Interaction volume radius: 5 \u00c5
Interaction volume height: 40 \u00c5
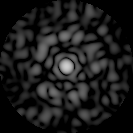
Disorder parameter: 0.8059